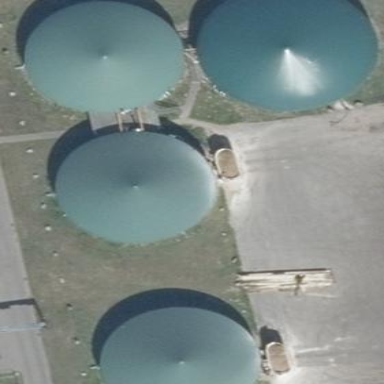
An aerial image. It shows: Digester building.